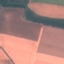
Land use / land cover: AnnualCrop